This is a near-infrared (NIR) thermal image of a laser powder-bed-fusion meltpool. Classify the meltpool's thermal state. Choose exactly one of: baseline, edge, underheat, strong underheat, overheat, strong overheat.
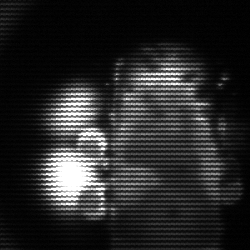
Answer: strong underheat